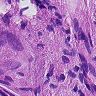
Metastatic tissue present: yes